Field crop: maize
Growth stage: 2
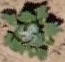
Species: chenopodium